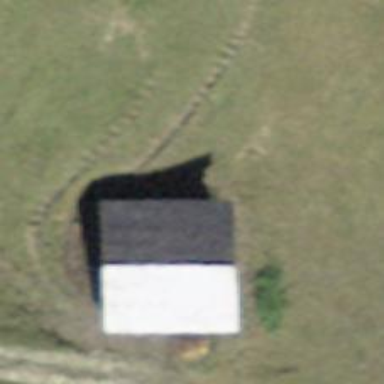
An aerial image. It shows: Barn.